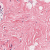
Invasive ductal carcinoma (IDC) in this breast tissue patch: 0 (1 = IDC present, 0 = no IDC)